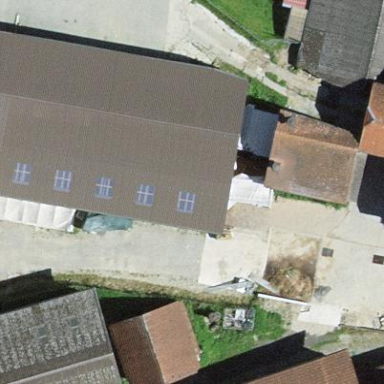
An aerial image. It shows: Barn with gabled roof.